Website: lowes
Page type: address-validator
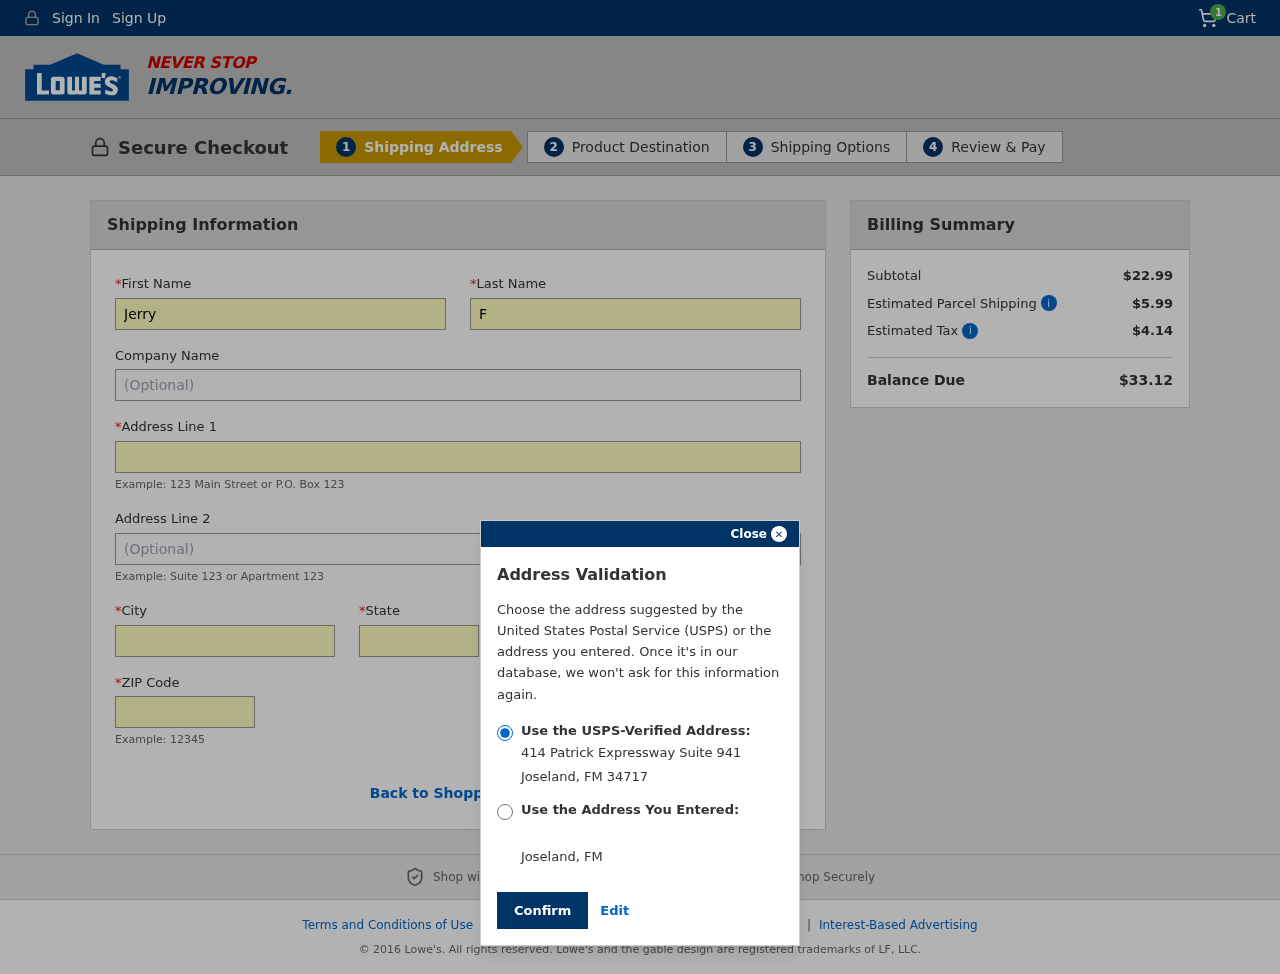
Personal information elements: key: PII_CITY
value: Joseland
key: PII_COMPANY
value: Morgan-King
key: PII_FIRSTNAME
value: Jerry
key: PII_LASTNAME
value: Flores
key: PII_POSTCODE
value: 34717
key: PII_STATE
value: FM
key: PII_STATE_ABBR
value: FM
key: PII_STREET
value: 414 Patrick Expressway Suite 941
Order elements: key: ORDER_NUM_ITEMS
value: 1
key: ORDER_SUBTOTAL
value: $22.99
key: ORDER_SHIPPING_COST
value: $5.99
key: ORDER_TAX
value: $4.14
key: ORDER_TOTAL
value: $33.12